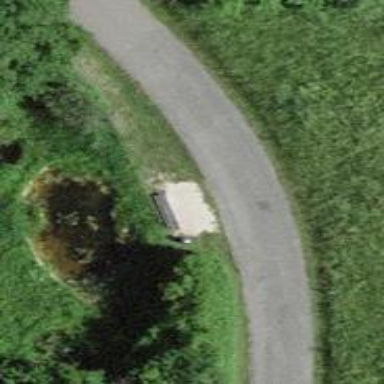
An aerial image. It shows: Bench for seating.